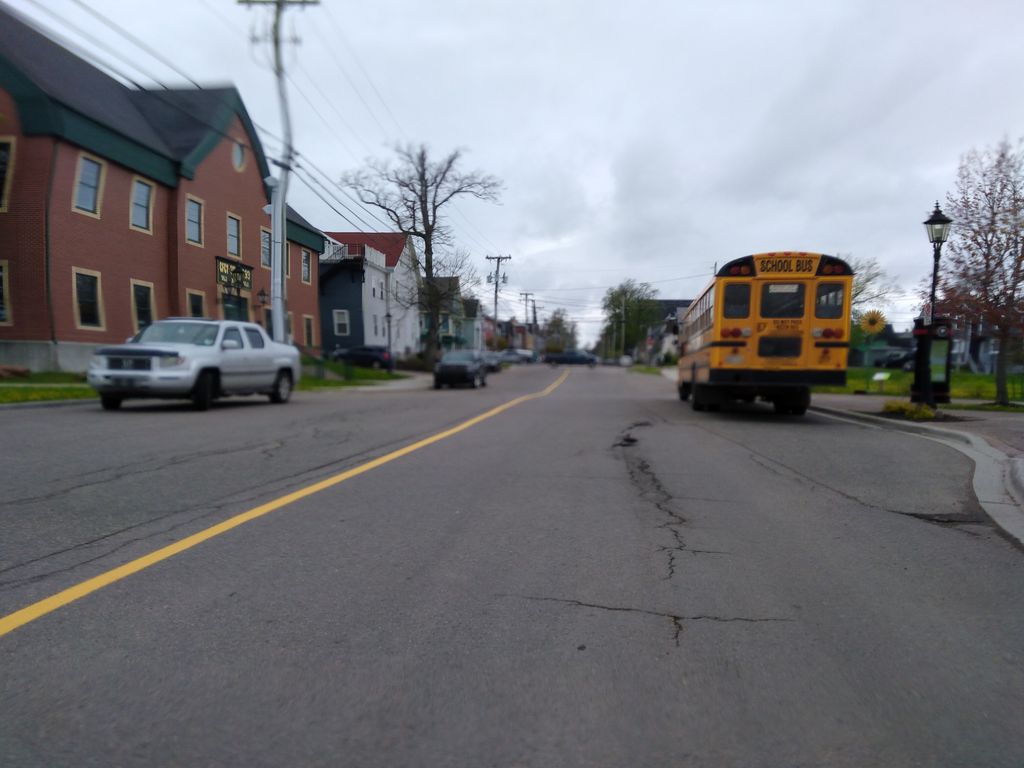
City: charlottetown